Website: lowes
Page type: newsletter-management
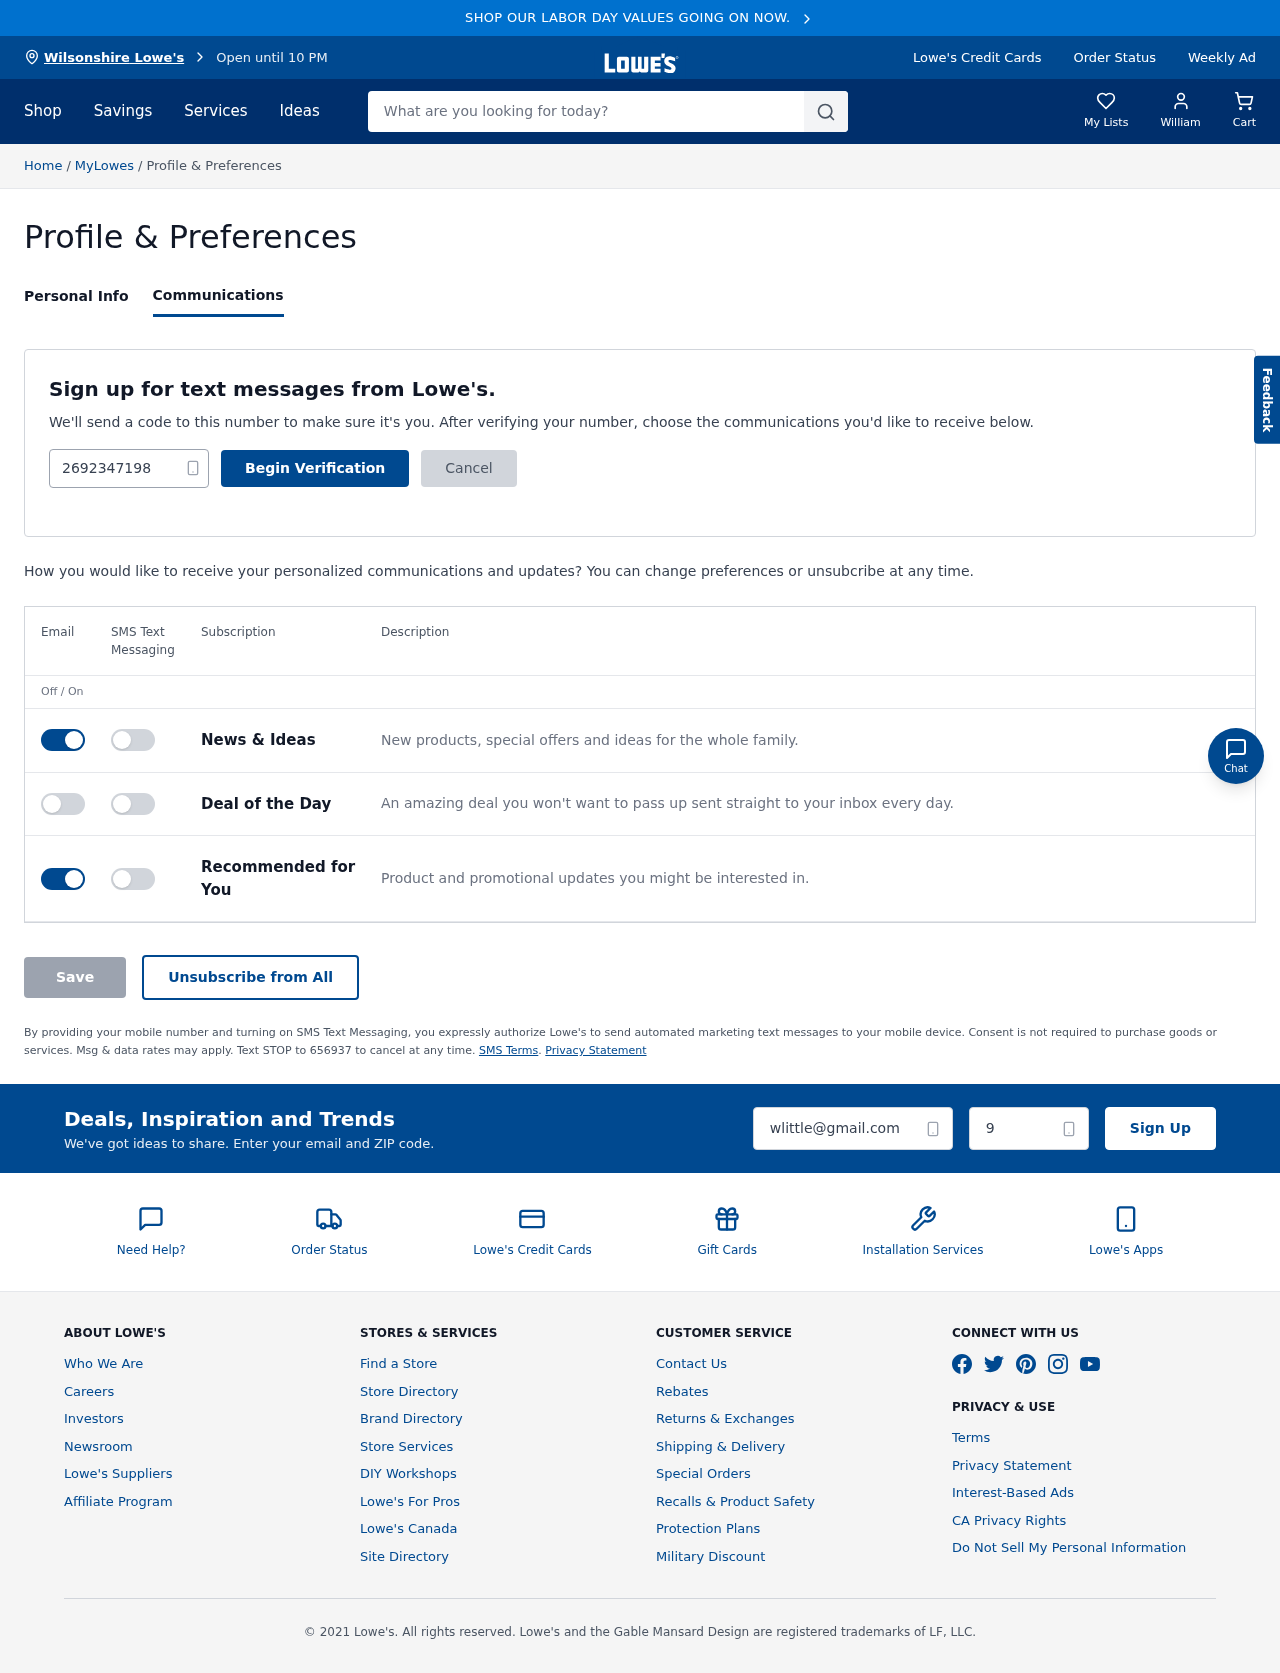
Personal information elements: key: PII_CITY
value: Wilsonshire Lowe's
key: PII_EMAIL
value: wlittle@gmail.com
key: PII_FIRSTNAME
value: William
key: PII_PHONE
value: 2692347198
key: PII_POSTCODE
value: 90064
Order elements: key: ORDER_NUM_ITEMS
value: Cart
Search elements: key: HEADER_SEARCH
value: What are you looking for today?